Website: ulta-beauty
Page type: account-selection
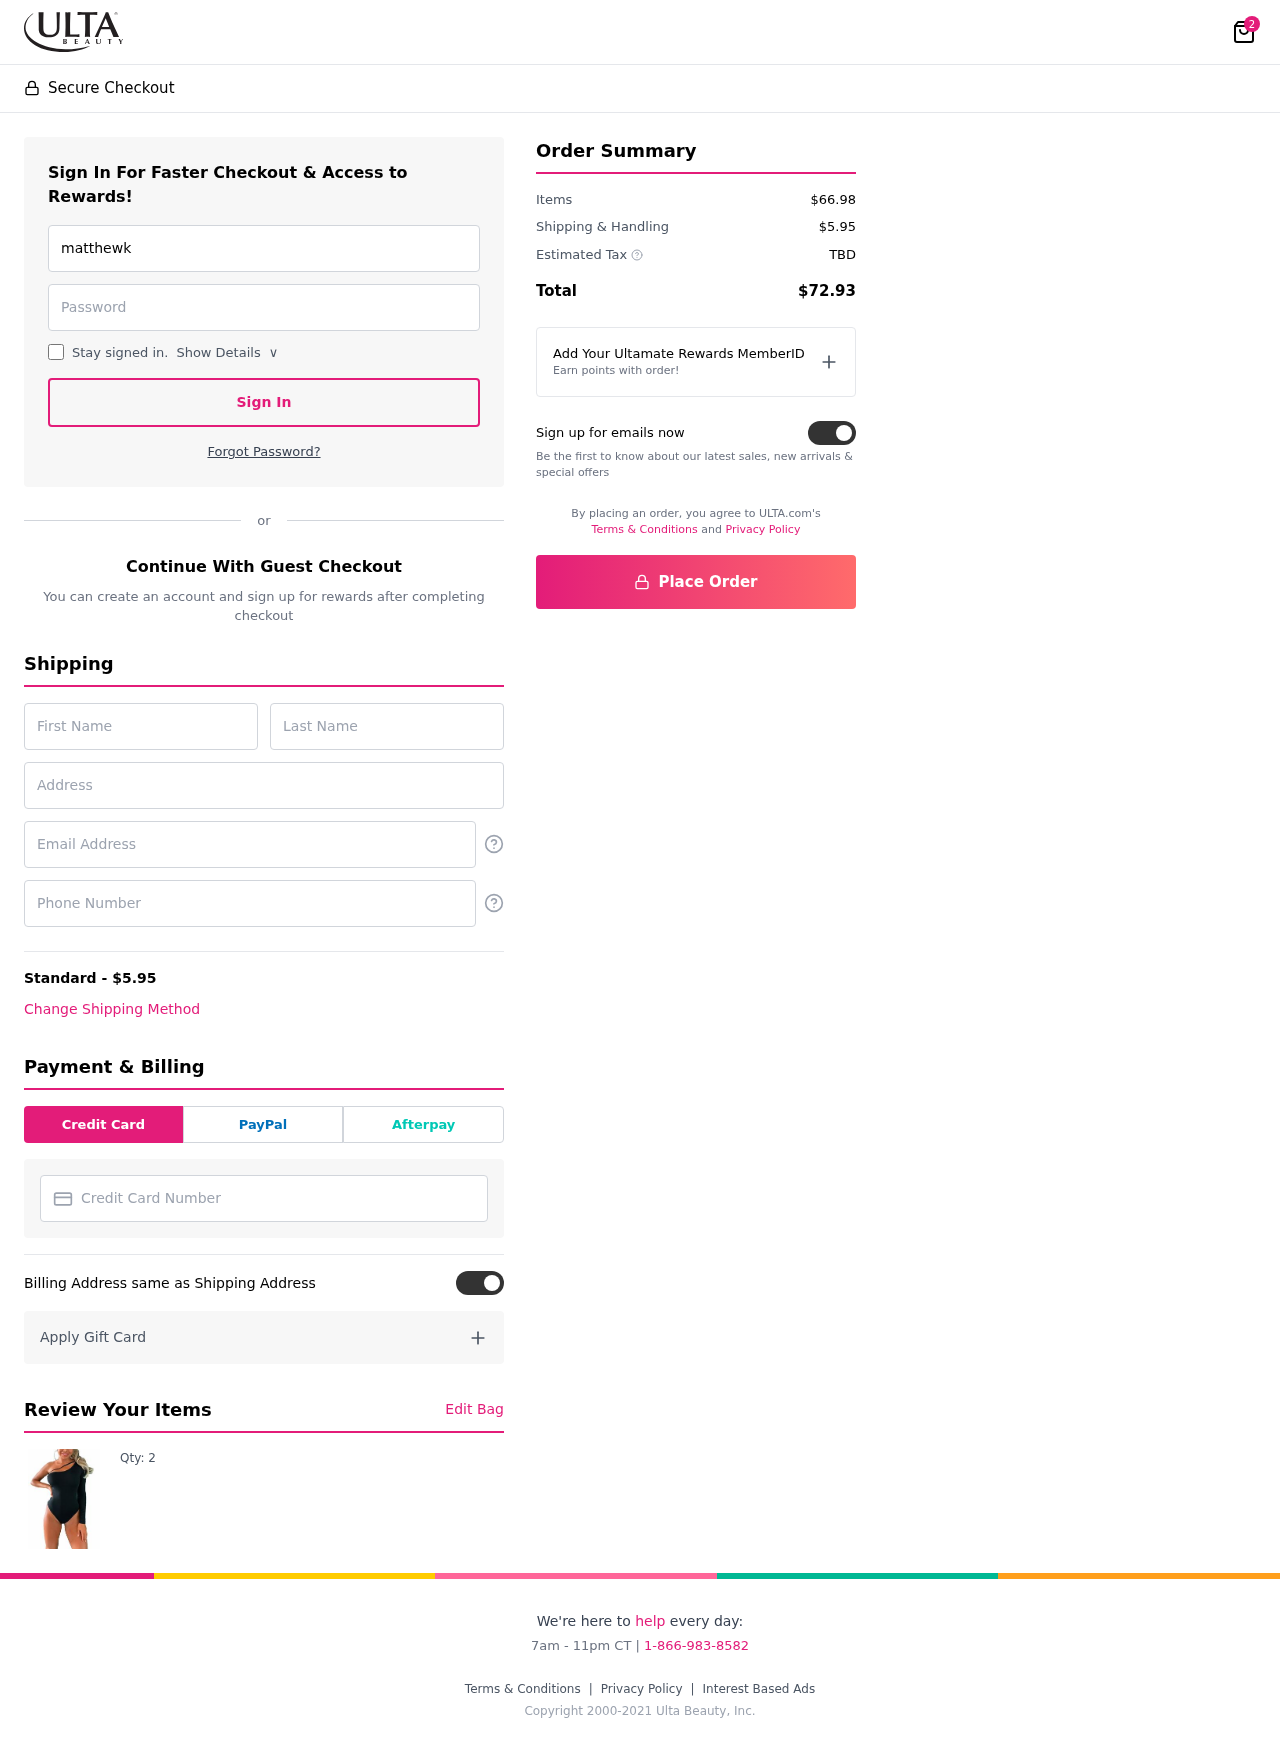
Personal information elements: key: PII_CARD_NUMBER
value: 3411 8957 5125 959
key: PII_EMAIL
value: matthewkennedy@gmail.com
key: PII_EMAIL2
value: matthewkennedy@gmail.com
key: PII_FIRSTNAME
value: Matthew
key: PII_LASTNAME
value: Kennedy
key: PII_PHONE
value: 9994304473
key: PII_STREET
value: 5536 Patricia Mountains
Product elements: key: PRODUCT1_QUANTITY
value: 2
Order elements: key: ORDER_NUM_ITEMS
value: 2
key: ORDER_SHIPPING_COST
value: $5.95
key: ORDER_SUBTOTAL
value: $66.98
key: ORDER_TAX
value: TBD
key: ORDER_TOTAL
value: $72.93